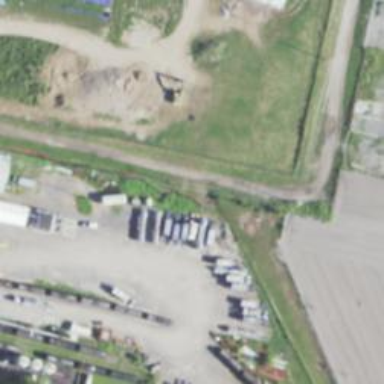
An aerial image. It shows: Abandoned railway siding.